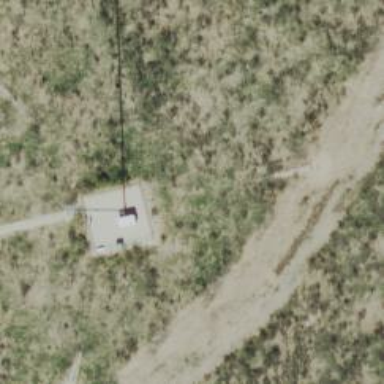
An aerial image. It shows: Pole structure.